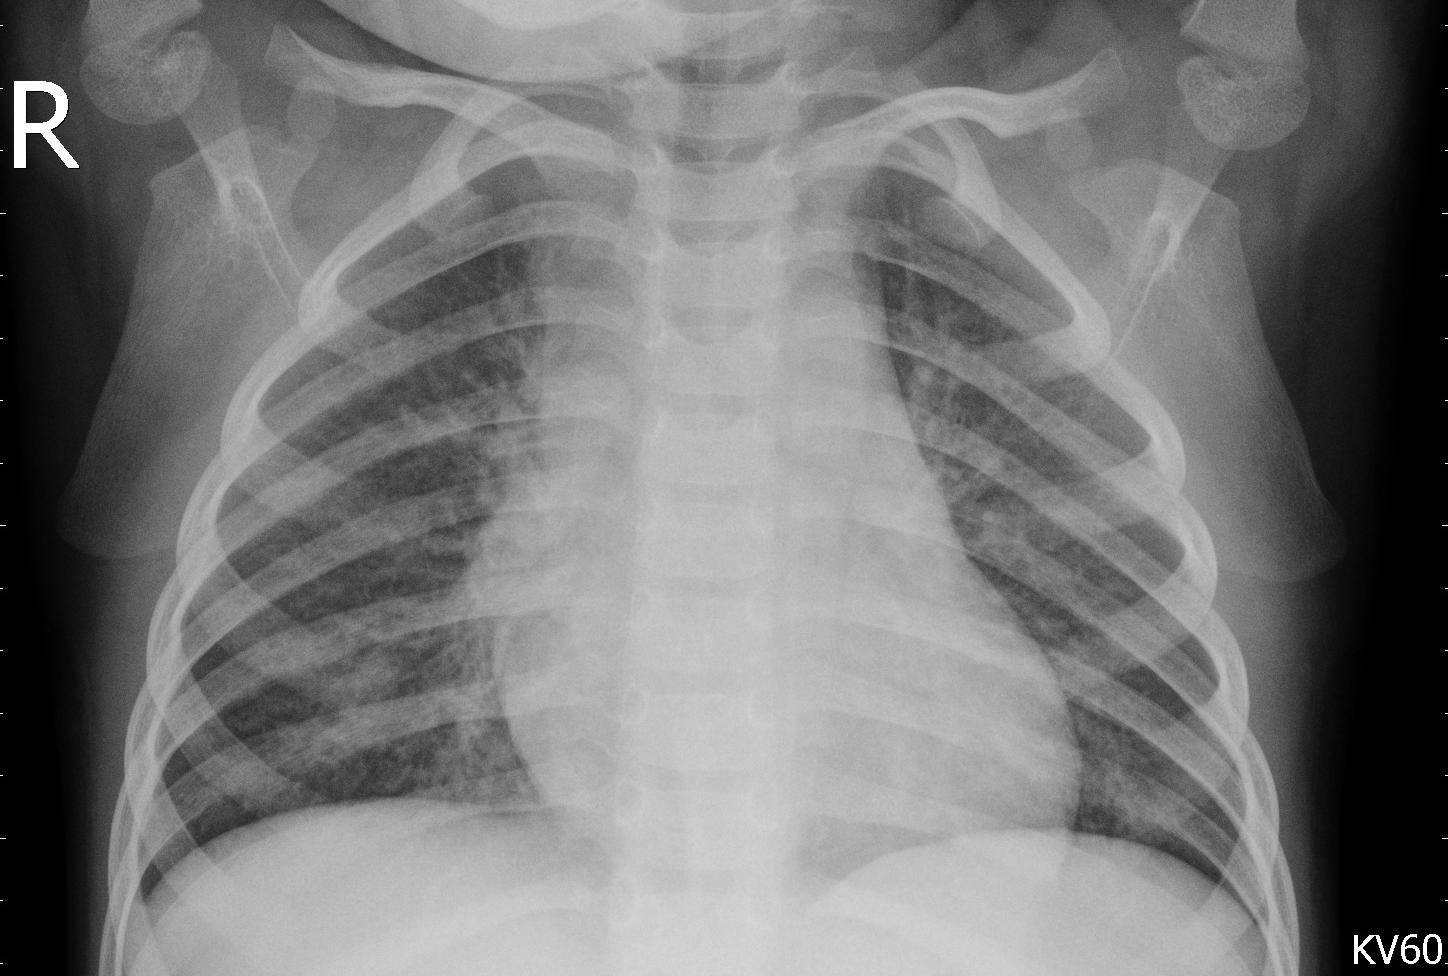
Diagnosis: PNEUMONIA